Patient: sex M, age 42
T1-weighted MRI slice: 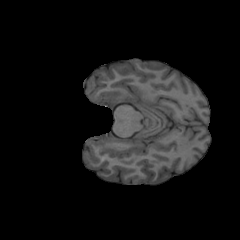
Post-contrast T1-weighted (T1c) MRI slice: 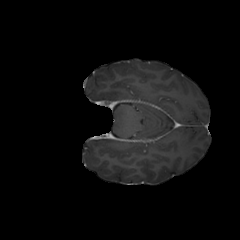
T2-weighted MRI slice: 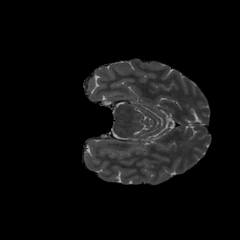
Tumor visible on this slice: no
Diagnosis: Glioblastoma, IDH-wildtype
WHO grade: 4